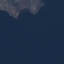
Label: SeaLake